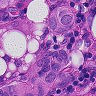
Metastatic tissue present: yes